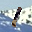
Label: 1